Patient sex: M
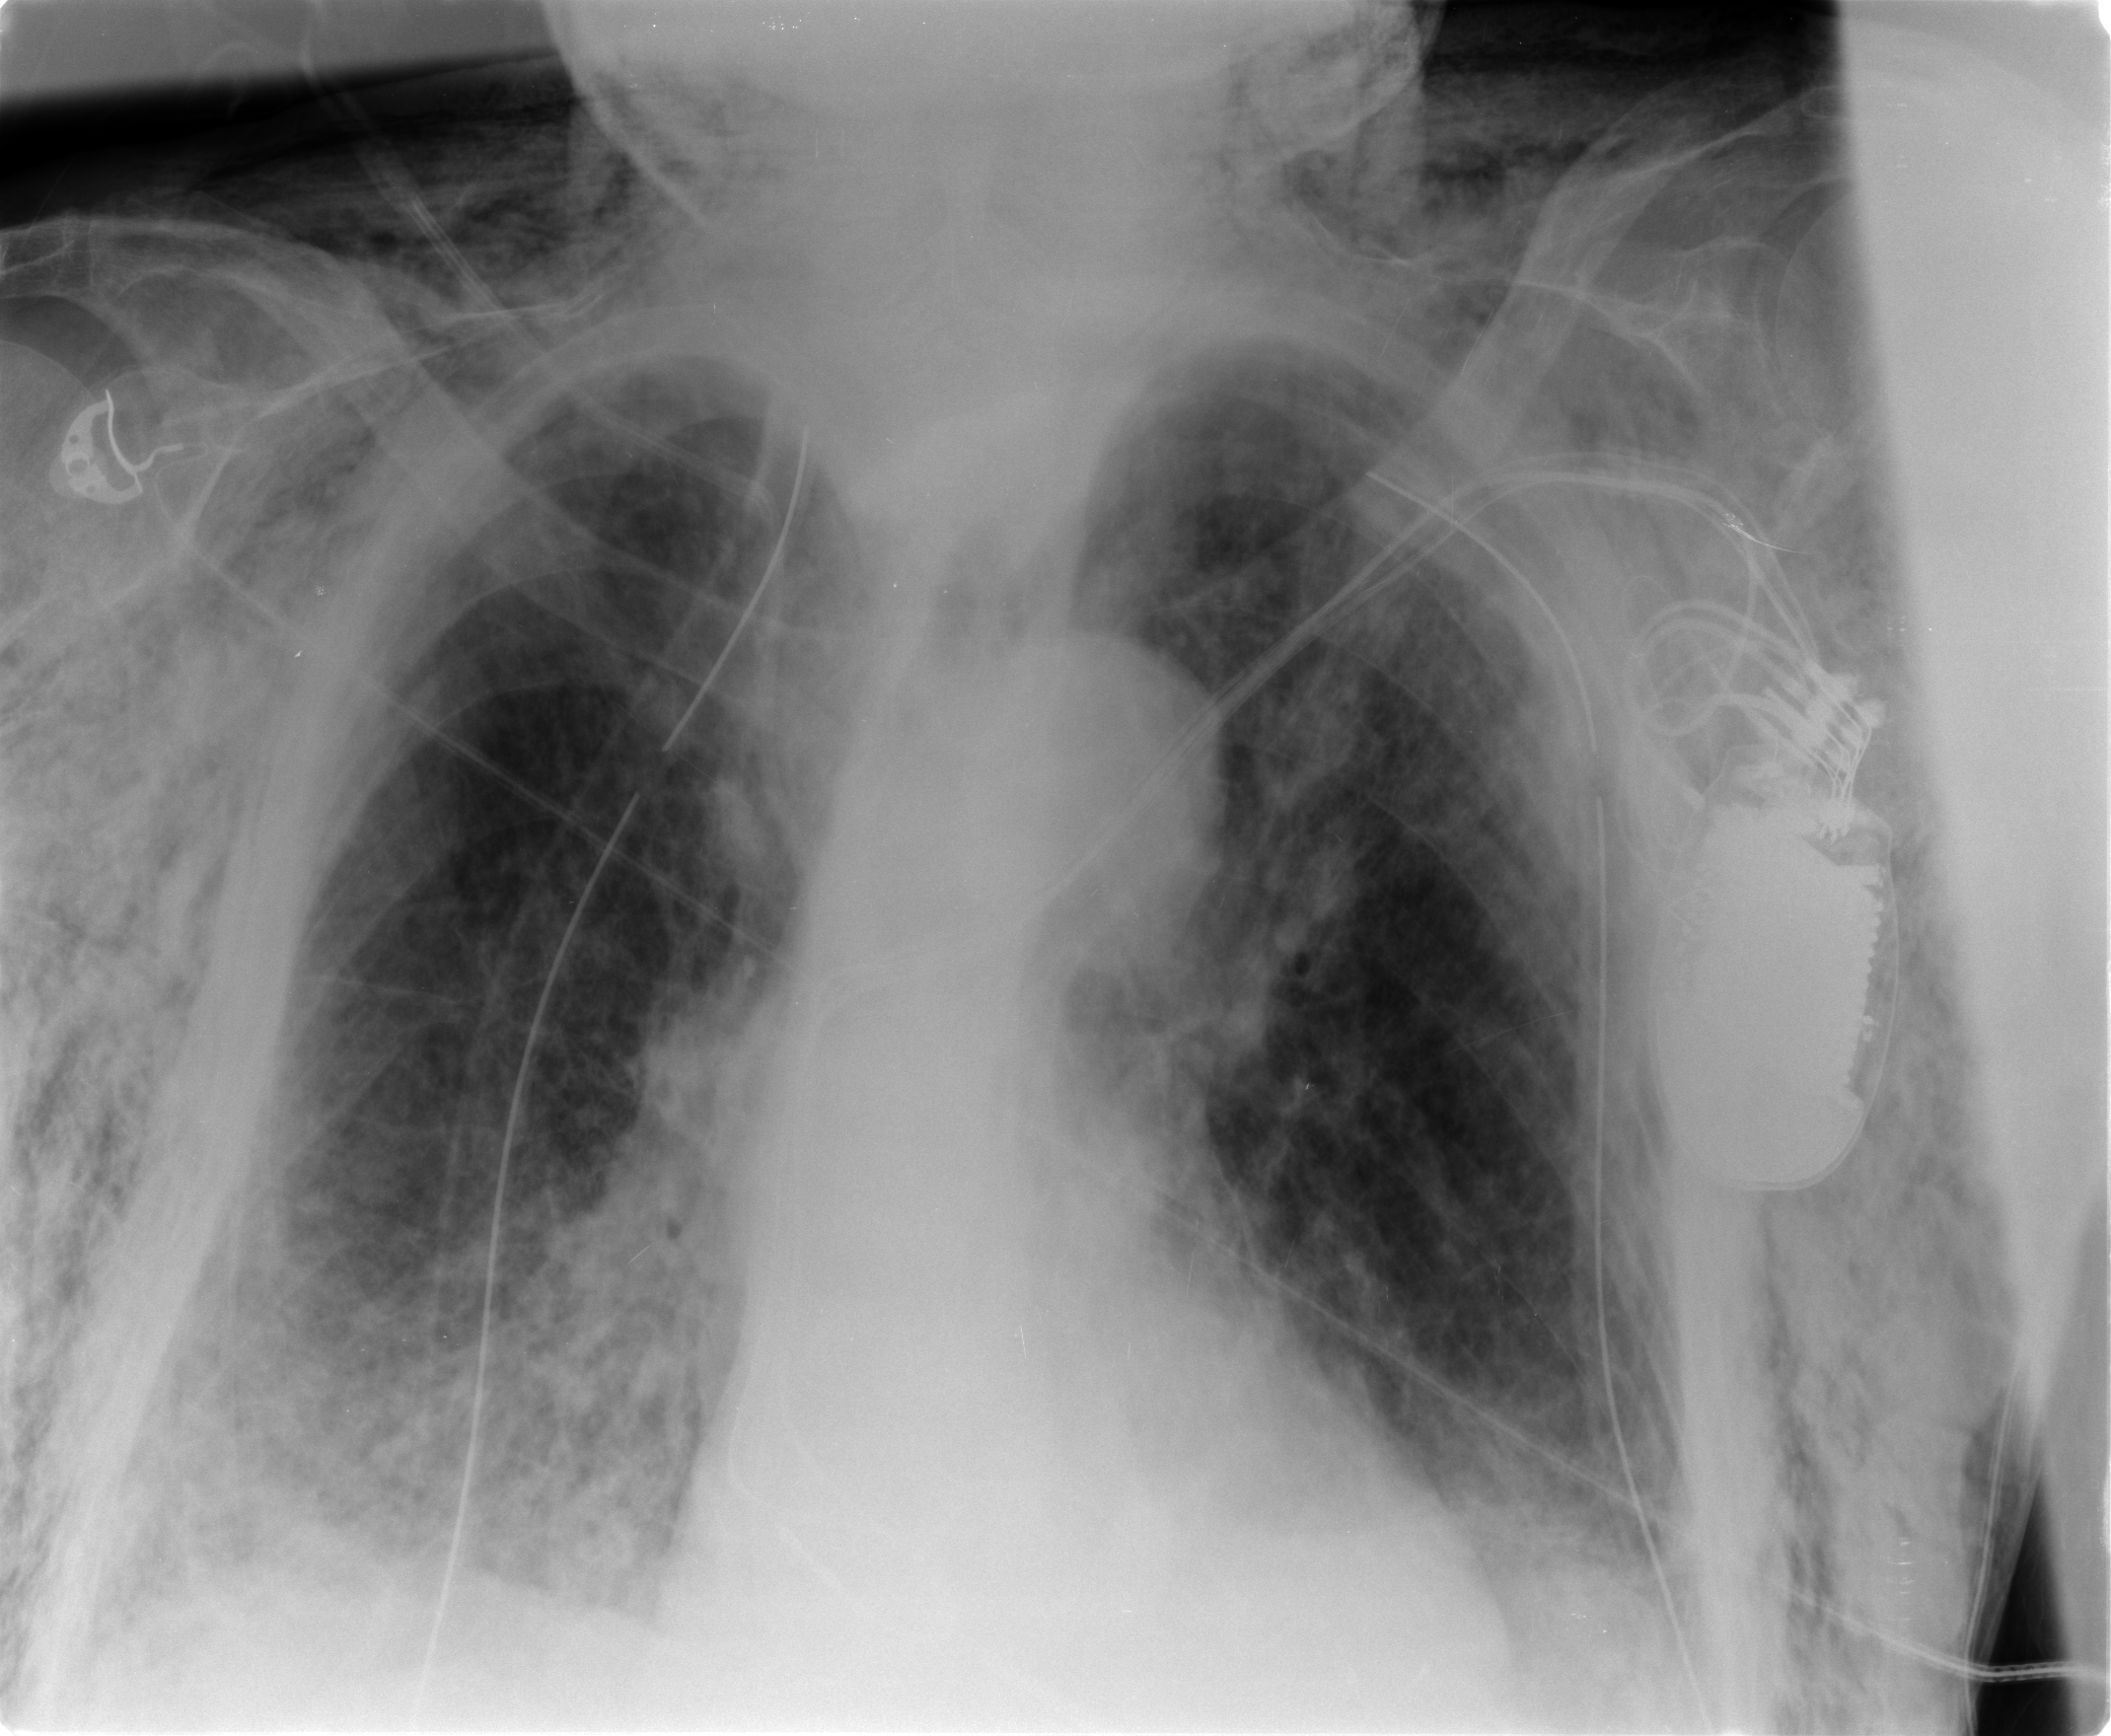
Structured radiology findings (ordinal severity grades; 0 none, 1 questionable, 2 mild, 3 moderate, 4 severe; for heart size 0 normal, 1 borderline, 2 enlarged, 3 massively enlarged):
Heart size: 0
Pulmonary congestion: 0
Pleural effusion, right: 1
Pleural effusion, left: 2
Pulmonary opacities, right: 2
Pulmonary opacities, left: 1
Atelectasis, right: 2
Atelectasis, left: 2